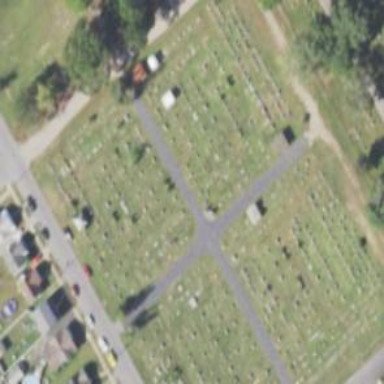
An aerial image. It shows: Cemetery.